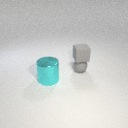
large cyan metal cylinder in front of small gray rubber sphere